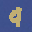
Label: 9